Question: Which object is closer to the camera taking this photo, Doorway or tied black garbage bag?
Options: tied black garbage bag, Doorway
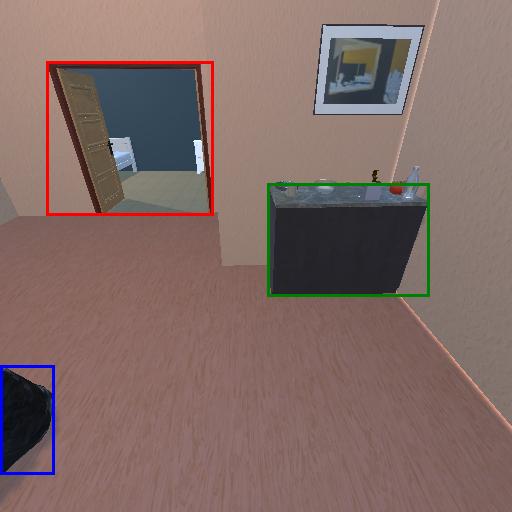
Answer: tied black garbage bag